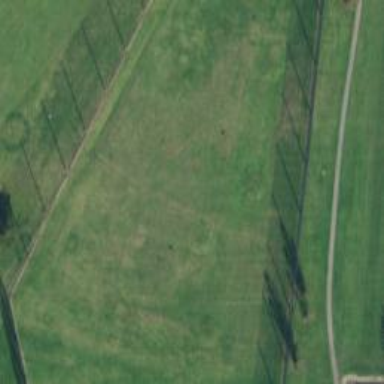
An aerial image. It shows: Grassy area designated as driving range for golf.